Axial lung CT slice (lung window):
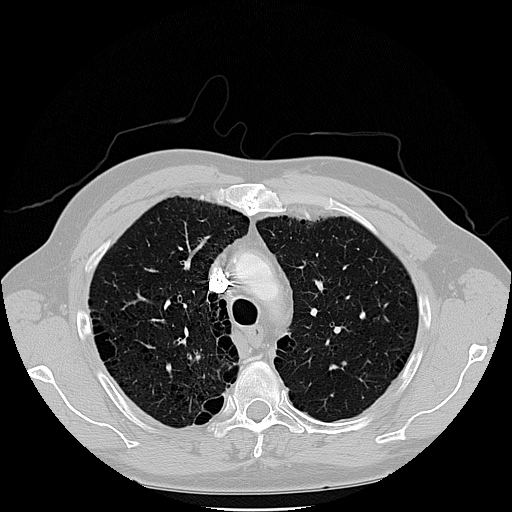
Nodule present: no